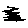
Label: zigzag